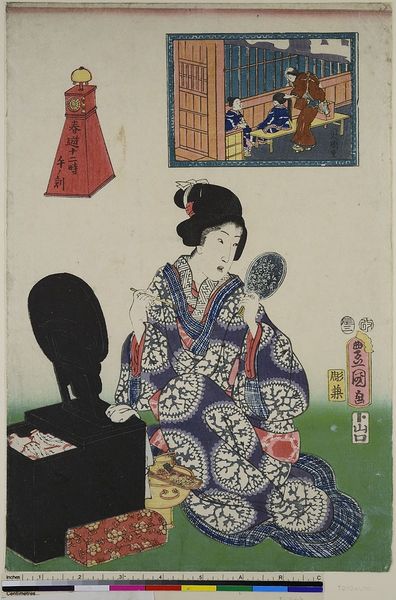
Titel: Frühlingsvergnügen 12 Uhr mittags: die Stunde des Pferdes
Künstler: Utagawa Kunisada
Standort: Hamburg
Institution: Museum für Kunst und Gewerbe Hamburg
Schlagwörter: blau, weiß, sitzen, frau, schwarz, rot, wiese, bild, möbel, spiegel, blatt, holzschnitt, schrift, uhr, asien, druckgraphik, druckgrafik, chinesisch, china, handspiegel, zeit, schminken, farbholzschnitt, hamburg, hygiene, friseur, edo, zeitmessung, gawand, reproduktionen, druckerzeugnisse, körperpflege, ukiyo, zahnpflege, frisör